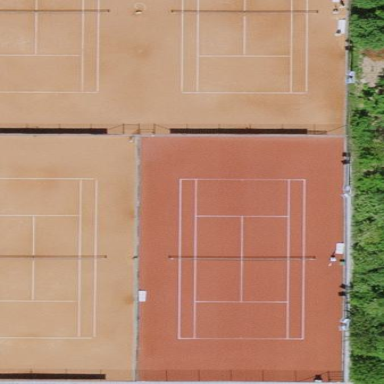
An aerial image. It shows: Tennis court on pitch.